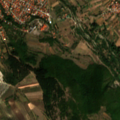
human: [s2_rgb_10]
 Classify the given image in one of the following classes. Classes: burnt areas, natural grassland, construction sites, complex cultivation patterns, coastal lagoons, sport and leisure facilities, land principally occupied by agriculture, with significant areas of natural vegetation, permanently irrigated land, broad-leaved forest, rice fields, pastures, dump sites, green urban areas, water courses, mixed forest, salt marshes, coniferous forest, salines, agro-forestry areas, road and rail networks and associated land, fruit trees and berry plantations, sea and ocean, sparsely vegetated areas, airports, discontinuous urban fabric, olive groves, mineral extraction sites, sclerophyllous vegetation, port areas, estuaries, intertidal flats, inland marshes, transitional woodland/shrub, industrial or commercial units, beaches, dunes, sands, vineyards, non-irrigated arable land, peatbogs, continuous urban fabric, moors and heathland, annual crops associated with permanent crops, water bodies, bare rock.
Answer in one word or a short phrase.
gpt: discontinuous urban fabric, complex cultivation patterns, land principally occupied by agriculture, with significant areas of natural vegetation, broad-leaved forest